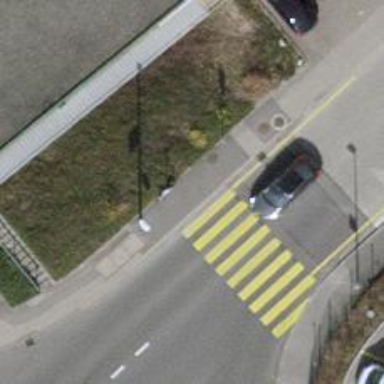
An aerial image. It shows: Asphalt sidewalk leading to platform for public transport.